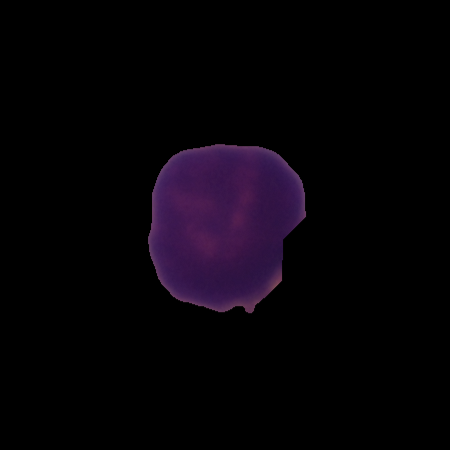
Label: healthy